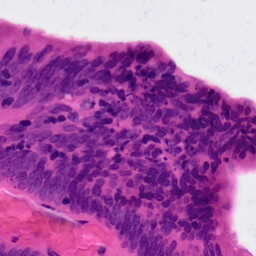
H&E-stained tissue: Colon